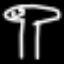
Label: mushroom